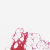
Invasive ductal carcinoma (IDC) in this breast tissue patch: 0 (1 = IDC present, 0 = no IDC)